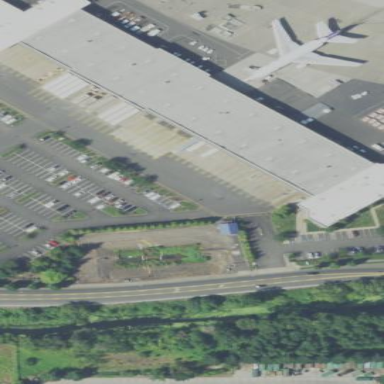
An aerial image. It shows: Warehouse that serves as post depot.